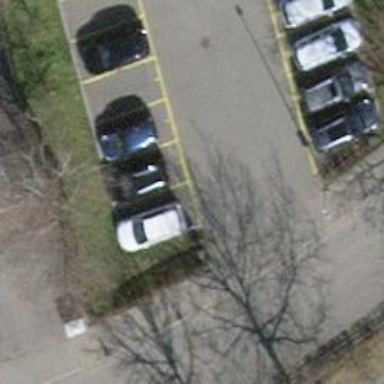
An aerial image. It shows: Parking area with surface.